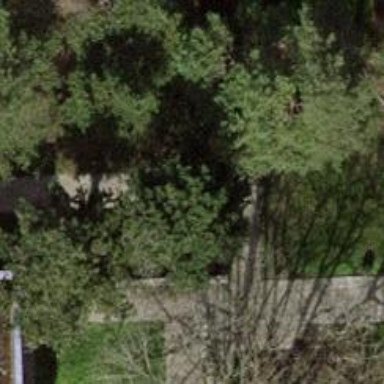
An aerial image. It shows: Evergreen needle-leaved tree.